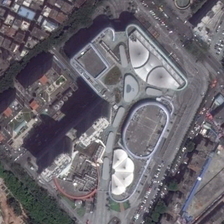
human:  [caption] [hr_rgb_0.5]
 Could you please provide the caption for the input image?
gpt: there is an oval field beside the road .

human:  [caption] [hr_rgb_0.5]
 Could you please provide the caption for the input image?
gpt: the road was full of cars .

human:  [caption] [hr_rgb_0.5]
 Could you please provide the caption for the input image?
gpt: there is an oval field beside the road .

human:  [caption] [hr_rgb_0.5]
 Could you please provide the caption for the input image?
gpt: the road was full of cars .

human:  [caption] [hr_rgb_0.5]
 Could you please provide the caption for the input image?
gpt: there is an oval field beside the road .